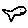
Label: fish